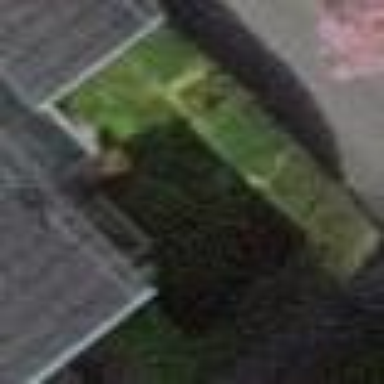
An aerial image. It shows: Garden enclosed by fence.